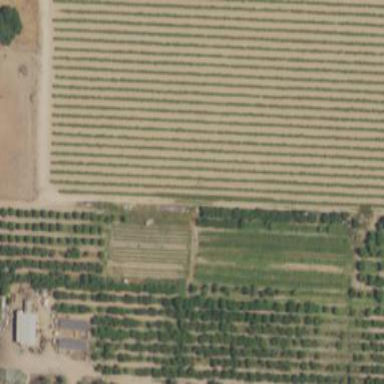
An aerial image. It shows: Farm area within woodland.